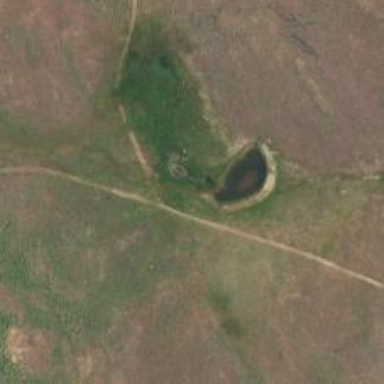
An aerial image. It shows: Reservoir.